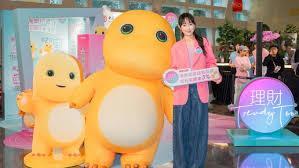
Label: nailong